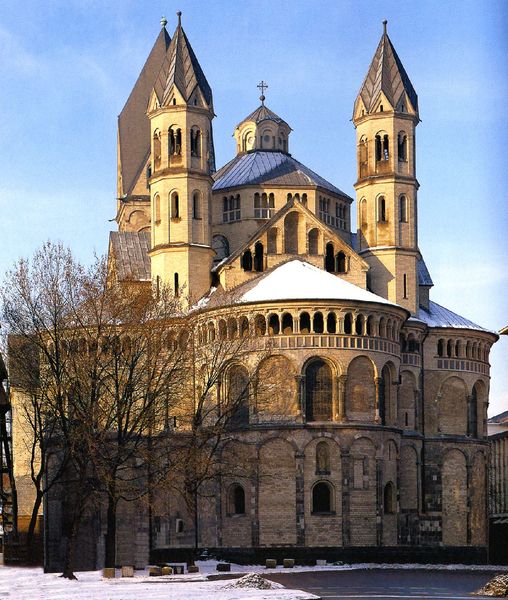
Titel: St. Aposteln in Köln
Standort: Köln, St. Aposteln (EU - D - NRW)
Schlagwörter: blau, himmel, schatten, wolken, bäume, fenster, licht, säulen, dach, gebäude, schnee, architektur, stein, kirche, turm, bogen, winter, platz, kuppel, foto, fotografie, photographie, bögen, außen, gehsteig, kreuz, türme, dom, haufen, mauerwerk, aussenansicht, zwerggalerie, christus, apsis, romanik, chor, osten, poller, blendbogen, vierung, vierungsturm, ostchor, zwergengalerie, flankentürme